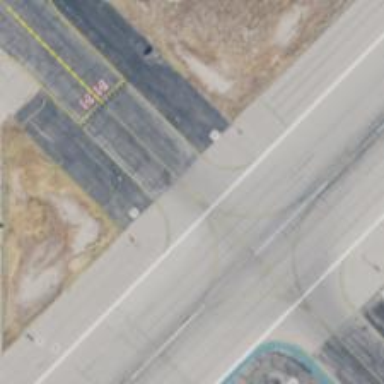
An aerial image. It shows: View of taxiway at the airport.